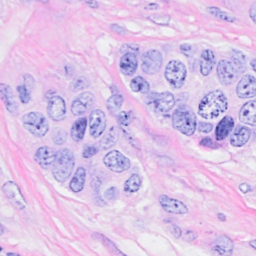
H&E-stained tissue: Breast